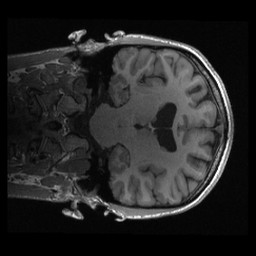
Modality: T1w
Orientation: coronal
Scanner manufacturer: siemens
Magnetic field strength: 3 T
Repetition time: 2.3 s
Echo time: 0.00285 s